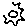
Label: sun